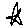
Label: star